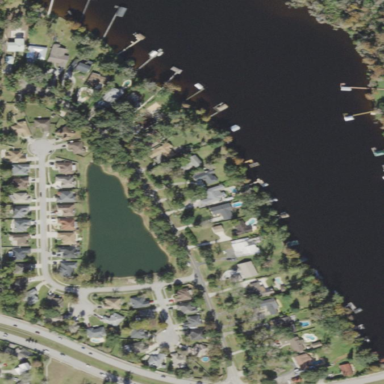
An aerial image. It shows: This residential area consists of single-family homes.